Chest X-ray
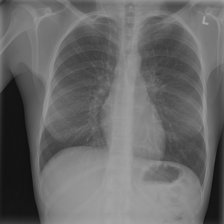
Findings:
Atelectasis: negative
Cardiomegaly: negative
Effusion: negative
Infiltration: negative
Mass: negative
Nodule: negative
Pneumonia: negative
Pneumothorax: negative
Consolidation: negative
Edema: negative
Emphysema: negative
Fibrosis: negative
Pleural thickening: negative
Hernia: negative